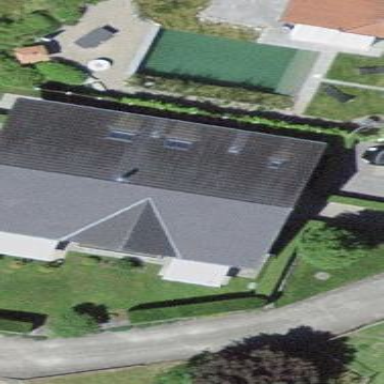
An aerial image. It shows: Residential building.